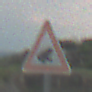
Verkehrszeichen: AmphibienwanderungLinks
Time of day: MorningAfternoon
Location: Outdoor (Nature)
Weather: PartlyCloudy
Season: NotSpecified
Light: Natural